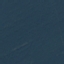
Label: Forest